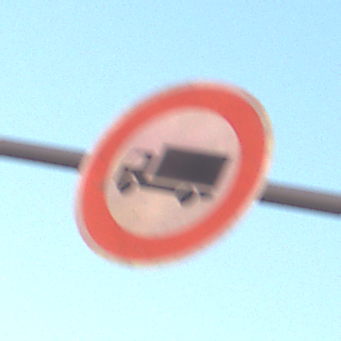
Verkehrszeichen: VerbotFuerKraftfahrzeugeUeberDreiKommaFuenfTonnen
Umgebung: Outdoor, Nature
Tageszeit: SunriseSunset
Wetter: Clear
Licht: Natural
Jahreszeit: Winter
Kontrast: LowContrast